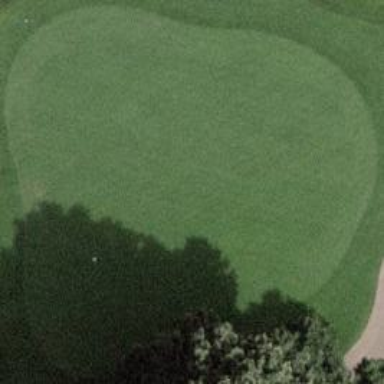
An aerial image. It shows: Golf green.